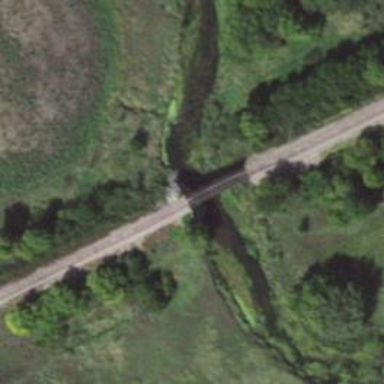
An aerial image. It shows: Railway bridge.